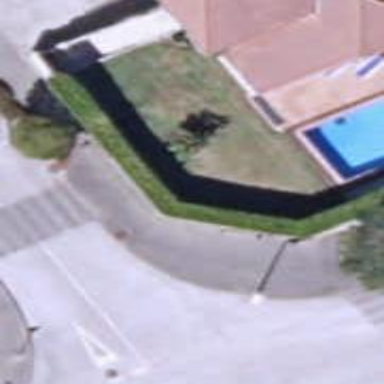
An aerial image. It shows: Wall barrier.